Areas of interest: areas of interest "Shiling Leather and Hardware Leading Market"
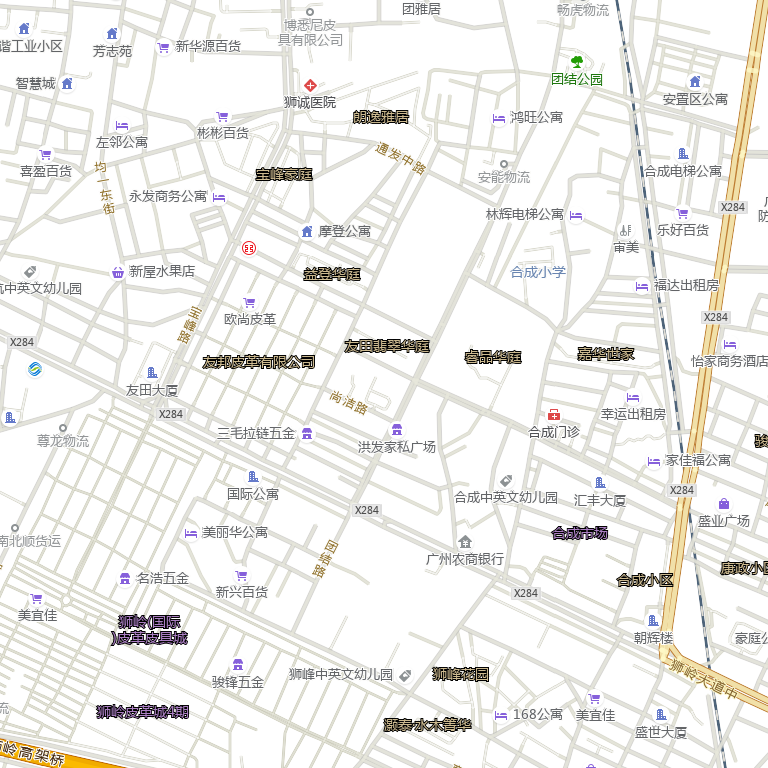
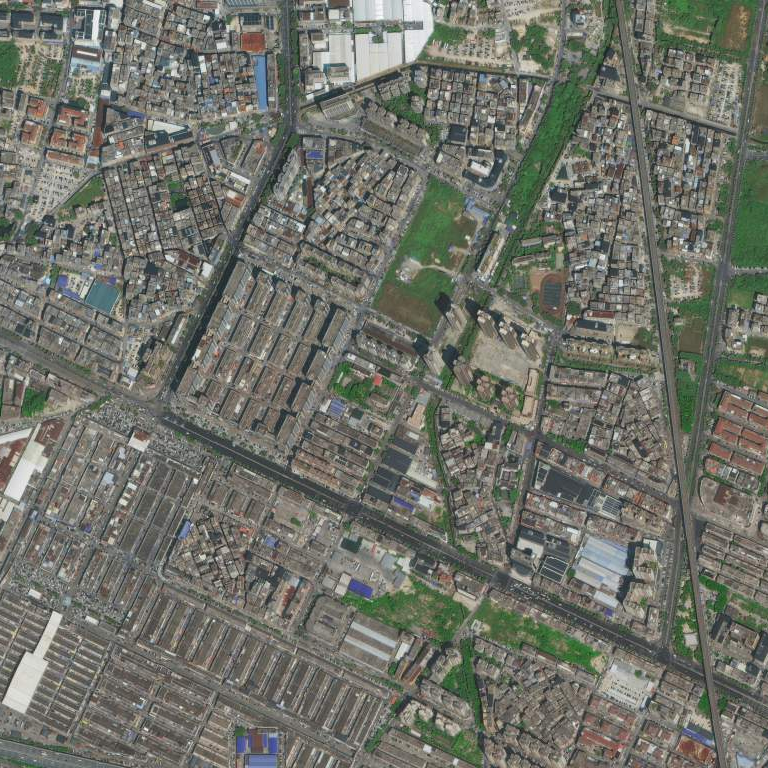